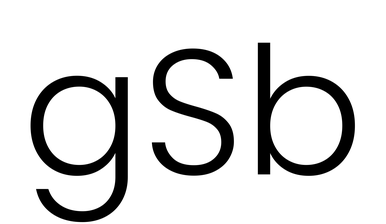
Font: Poppins-Light